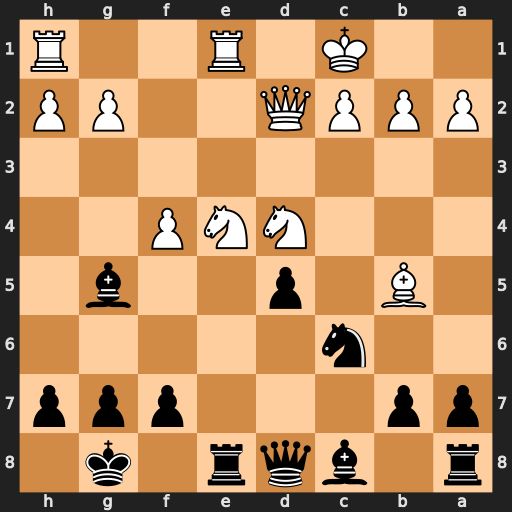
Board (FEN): r1bqr1k1/pp3ppp/2n5/1B1p2b1/3NNP2/8/PPPQ2PP/2K1R2R
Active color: b
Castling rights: -
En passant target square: -
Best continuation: Rxe4 Nxc6 bxc6 Rxe4 dxe4 Qxd8+ Bxd8 Bxc6 Rb8